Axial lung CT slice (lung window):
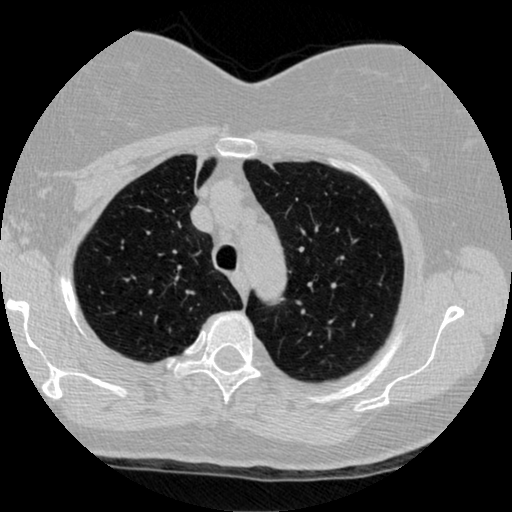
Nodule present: no